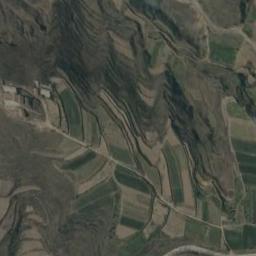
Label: terrace